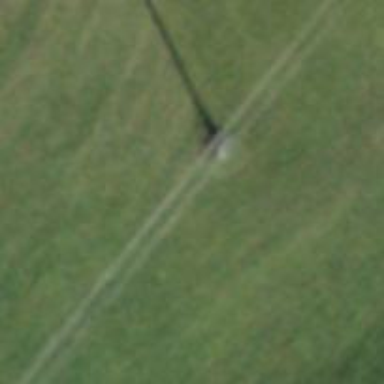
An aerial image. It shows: Power pole.